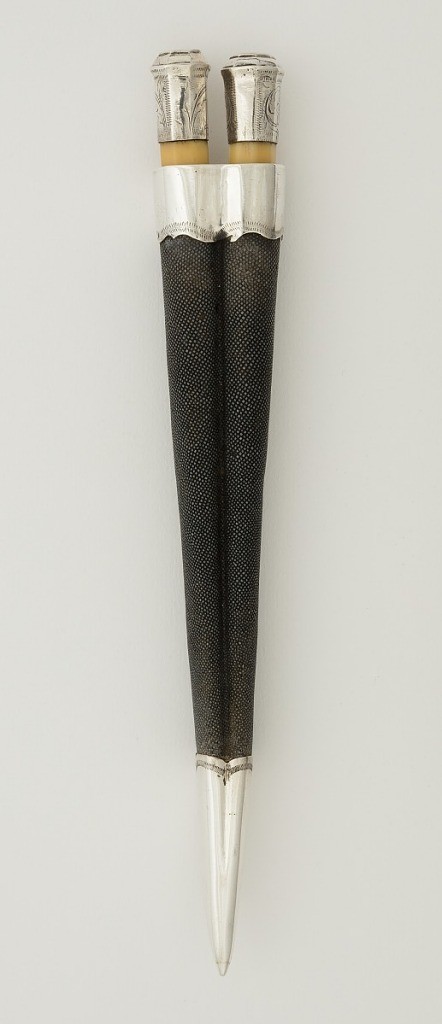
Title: Case from Traveling Cutlery Set
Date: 18th century or 19th century
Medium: sharkskin, silver, wood
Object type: case
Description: Sharkskin case for two implements. Silver cap at tapered end. Silver mount with curved borders around rim with two octagonal openings to separate channels. Channels lined with soft, thin wood.